Interaction volume radius: 5 \u00c5
Interaction volume height: 15 \u00c5
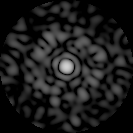
Disorder parameter: 0.833